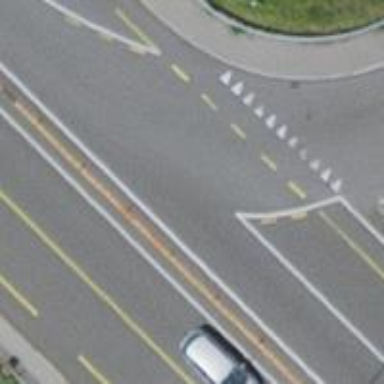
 featuring lane designated for buses on the right."